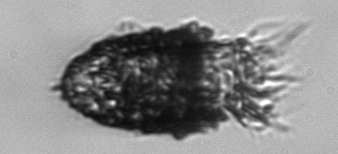
Label: Stenosemella_pacifica